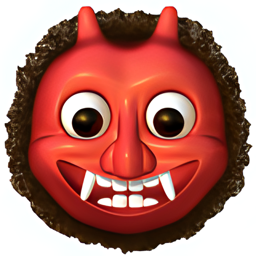
Name: japanese ogre
Emoji: 👹
Group: Smileys & Emotion
Sub-group: face-costume